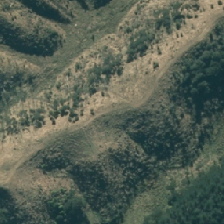
Land cover: low_producing_grassland